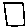
Label: square